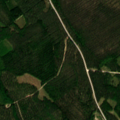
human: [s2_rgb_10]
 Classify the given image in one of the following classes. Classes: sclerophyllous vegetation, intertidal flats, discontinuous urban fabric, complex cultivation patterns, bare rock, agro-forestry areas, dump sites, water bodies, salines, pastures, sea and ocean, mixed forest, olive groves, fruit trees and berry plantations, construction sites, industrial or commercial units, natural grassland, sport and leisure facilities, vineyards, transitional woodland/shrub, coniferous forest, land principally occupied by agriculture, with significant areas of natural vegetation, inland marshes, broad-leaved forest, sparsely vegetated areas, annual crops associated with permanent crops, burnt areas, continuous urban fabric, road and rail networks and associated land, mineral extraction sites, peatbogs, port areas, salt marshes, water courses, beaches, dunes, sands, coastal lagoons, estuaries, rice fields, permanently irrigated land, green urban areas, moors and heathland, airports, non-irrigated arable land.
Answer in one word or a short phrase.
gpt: coniferous forest, mixed forest